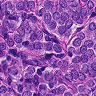
Metastatic tissue present: yes